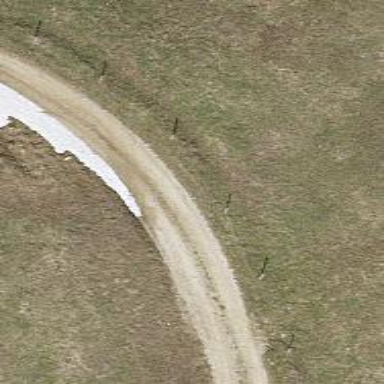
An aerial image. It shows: Unpaved track designated for nordic skiing. The track has grade2 unpaved surface and is groomed for classic and skating skiing.